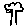
Label: tree